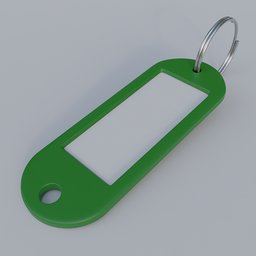
Label: tools